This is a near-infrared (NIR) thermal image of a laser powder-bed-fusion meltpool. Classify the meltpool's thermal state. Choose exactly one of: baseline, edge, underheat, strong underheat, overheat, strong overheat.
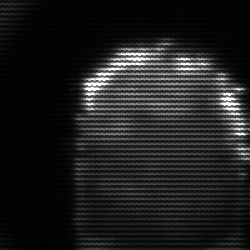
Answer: baseline